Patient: sex M, age 54
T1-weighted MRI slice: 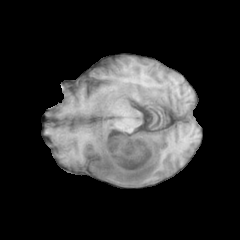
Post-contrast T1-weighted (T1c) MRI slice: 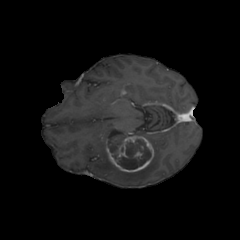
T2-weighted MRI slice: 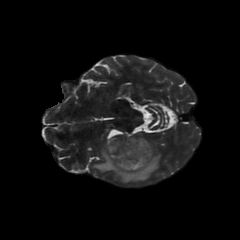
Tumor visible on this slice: yes
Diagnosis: Glioblastoma, IDH-wildtype
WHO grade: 4